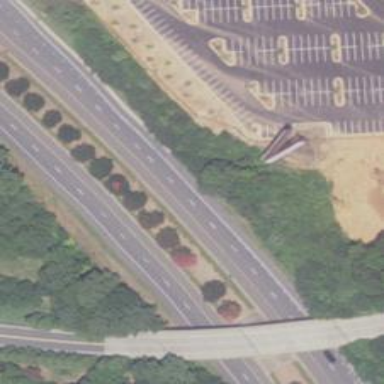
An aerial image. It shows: Primary highway that functions as expressway.